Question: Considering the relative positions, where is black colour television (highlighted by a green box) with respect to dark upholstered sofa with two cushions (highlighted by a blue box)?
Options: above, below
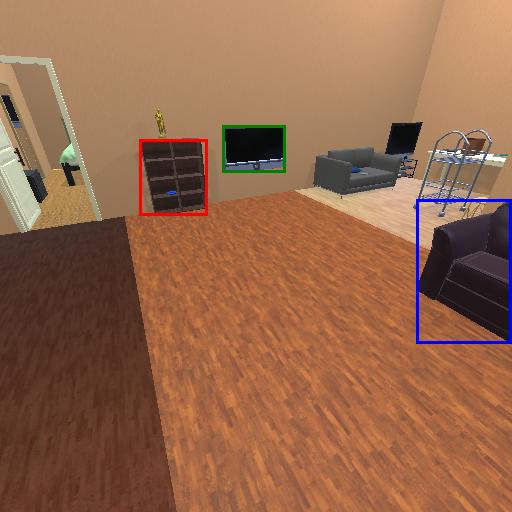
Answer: above